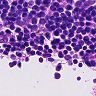
Metastatic tissue present: no